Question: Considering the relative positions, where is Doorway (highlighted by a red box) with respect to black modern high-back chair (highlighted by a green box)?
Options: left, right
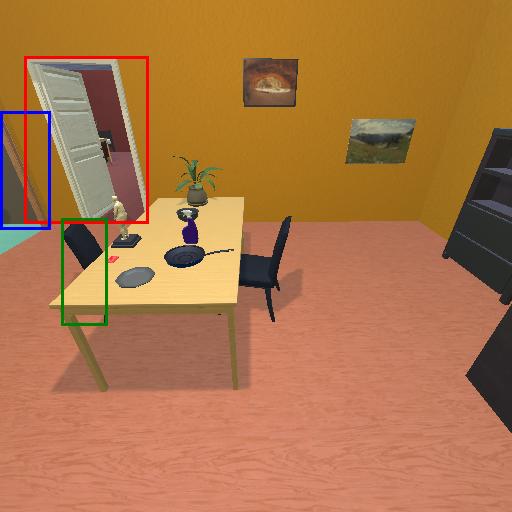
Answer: left